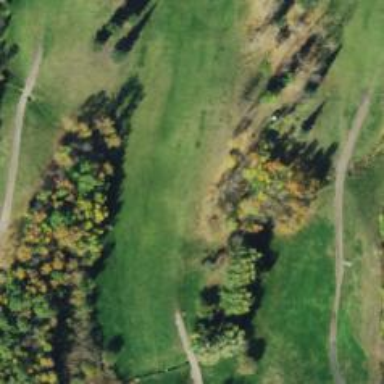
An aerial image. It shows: View of golf hole.